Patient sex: M
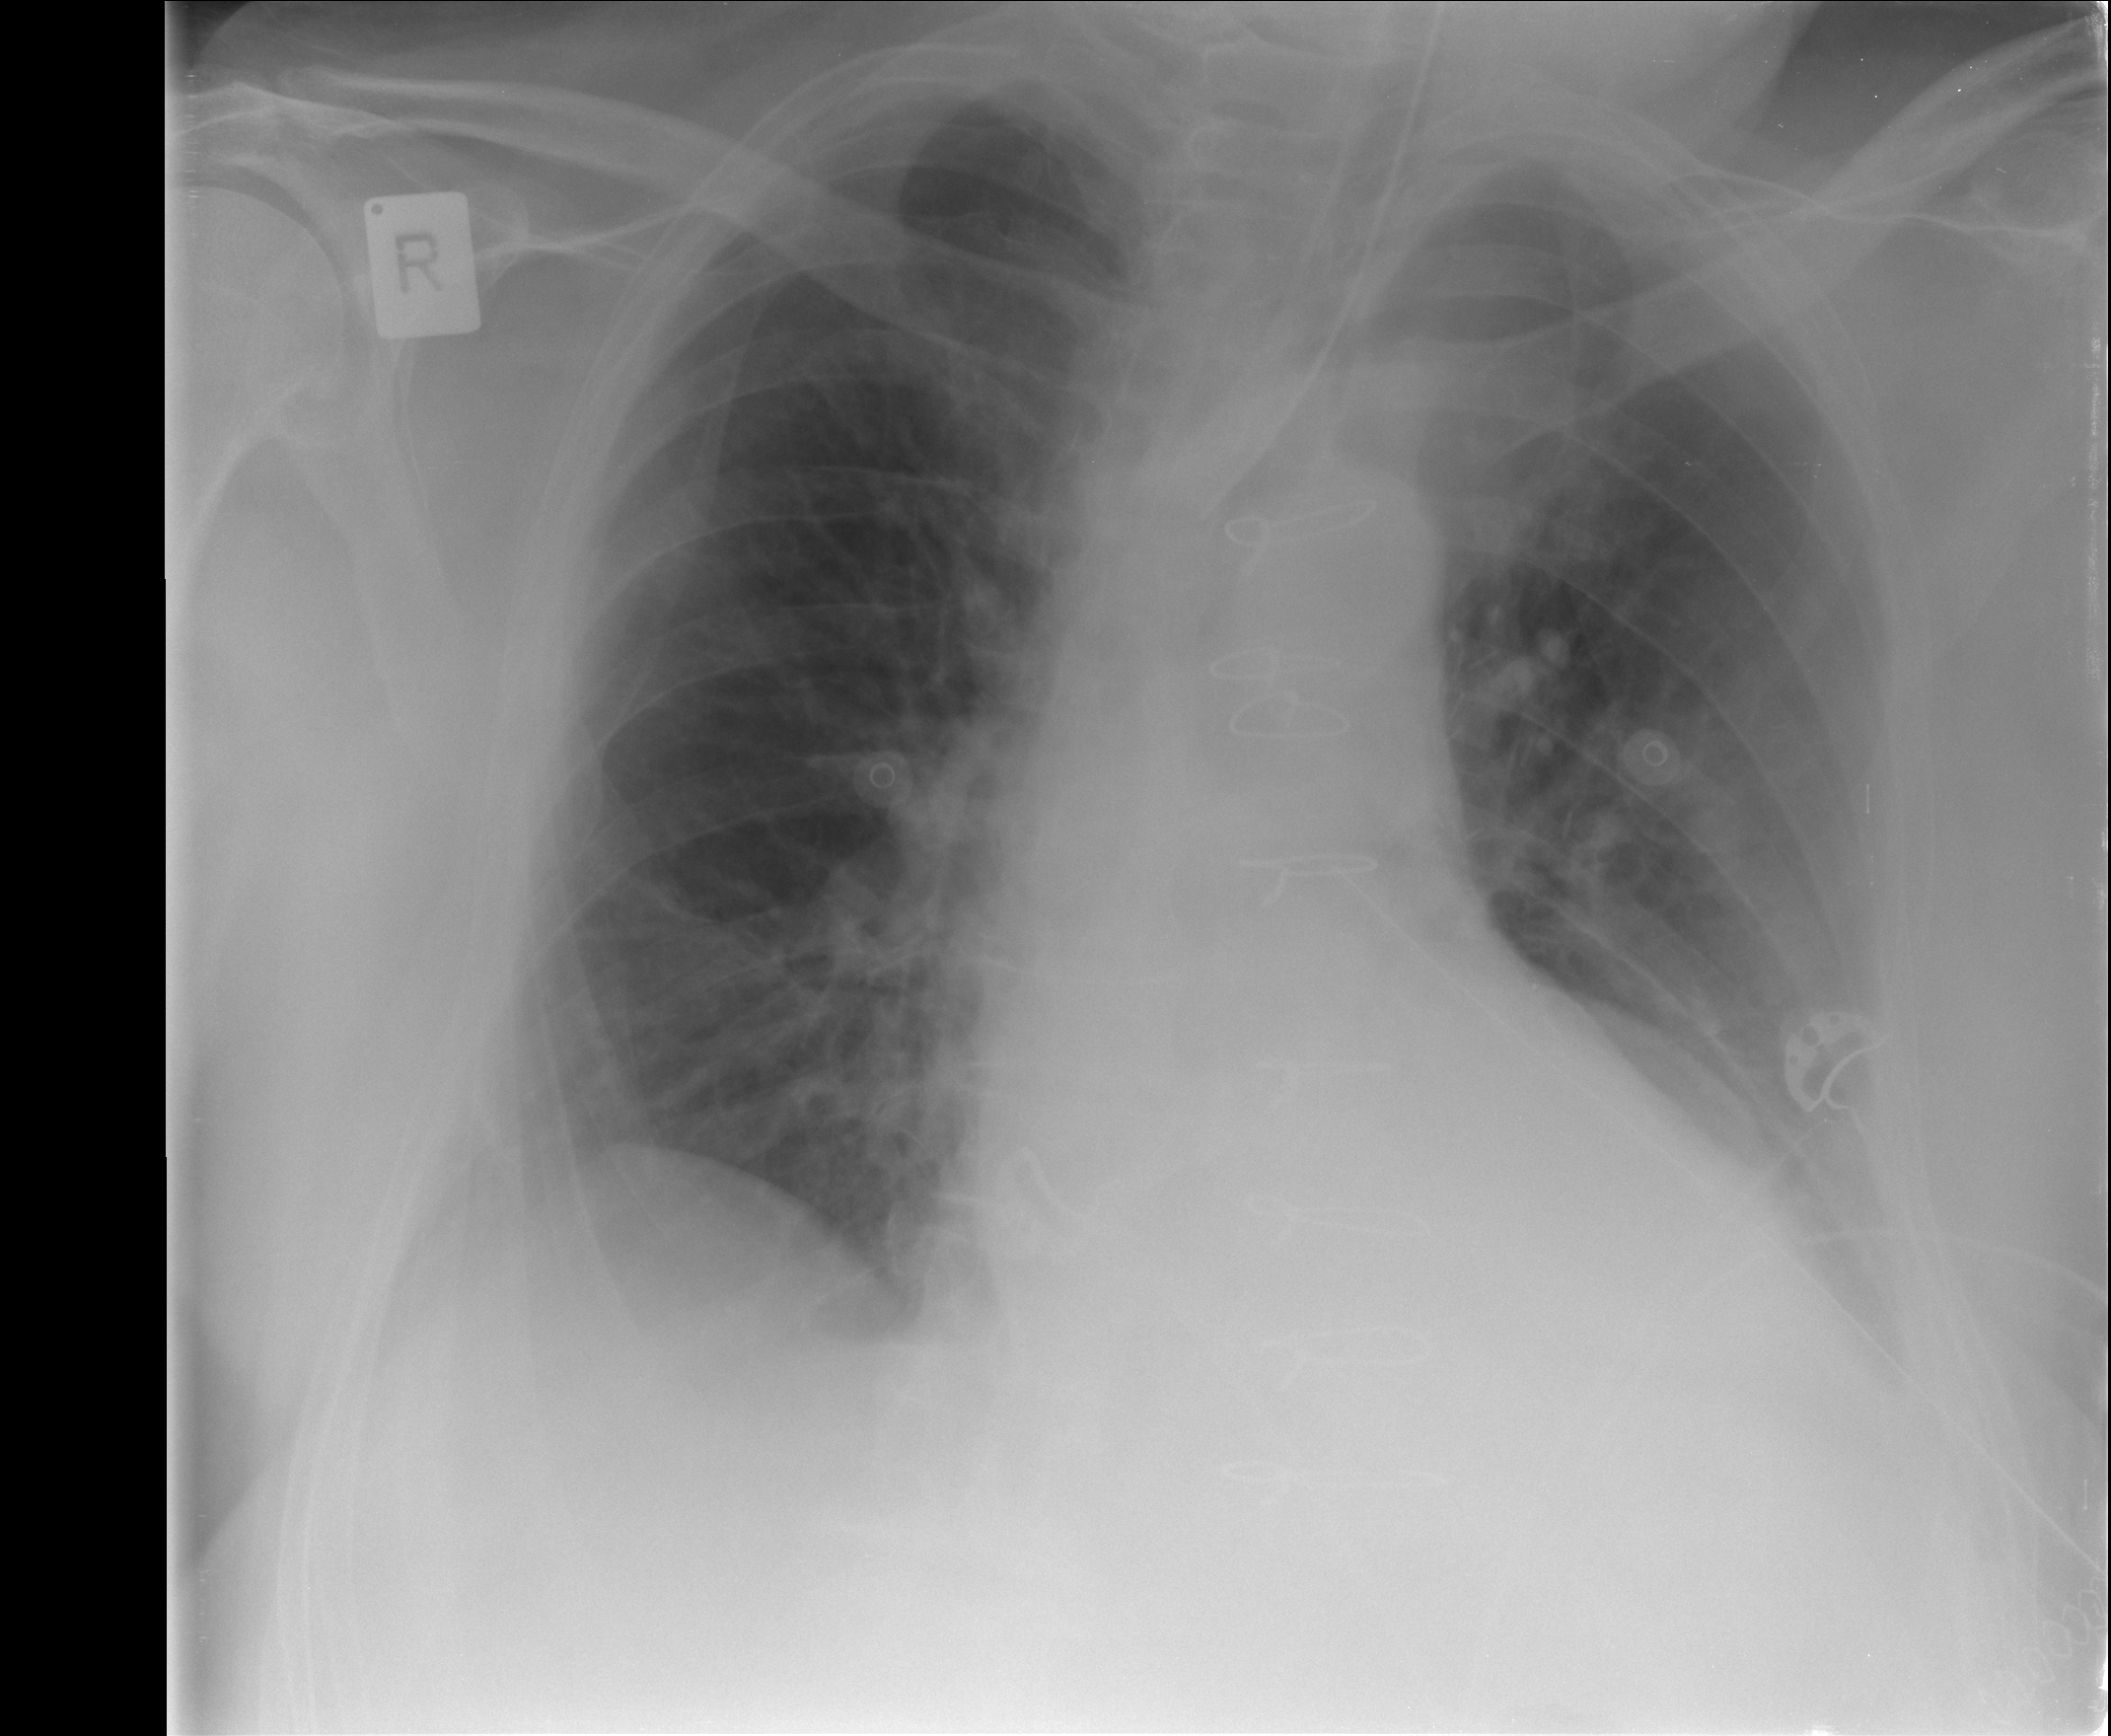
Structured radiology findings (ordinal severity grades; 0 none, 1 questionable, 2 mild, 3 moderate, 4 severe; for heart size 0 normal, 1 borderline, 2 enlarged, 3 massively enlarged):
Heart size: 2
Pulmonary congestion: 2
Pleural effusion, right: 2
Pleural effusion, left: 1
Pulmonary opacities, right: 0
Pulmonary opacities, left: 0
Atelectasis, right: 2
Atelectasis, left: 2